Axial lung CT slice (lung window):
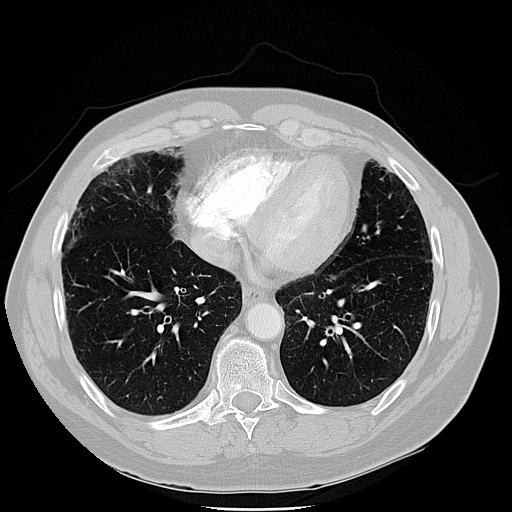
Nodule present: no